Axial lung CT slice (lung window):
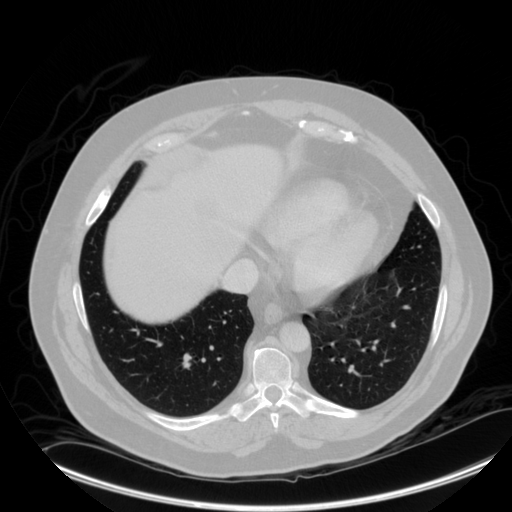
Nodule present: no